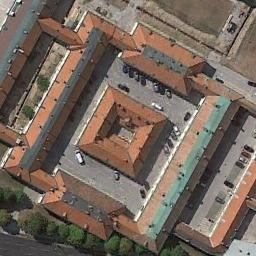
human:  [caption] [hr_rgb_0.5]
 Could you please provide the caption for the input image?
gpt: Many trees of different sizes are beside the palace .

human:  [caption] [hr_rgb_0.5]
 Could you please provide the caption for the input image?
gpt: The brown palace has some courtyards and some cars parked in the courtyard .

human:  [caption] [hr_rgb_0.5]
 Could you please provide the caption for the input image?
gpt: The palace is on the open place next to some trees .

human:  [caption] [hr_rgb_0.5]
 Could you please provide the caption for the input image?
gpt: The palace was built in a forest .

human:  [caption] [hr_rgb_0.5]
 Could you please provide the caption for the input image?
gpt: There are some green trees beside the brown palace .